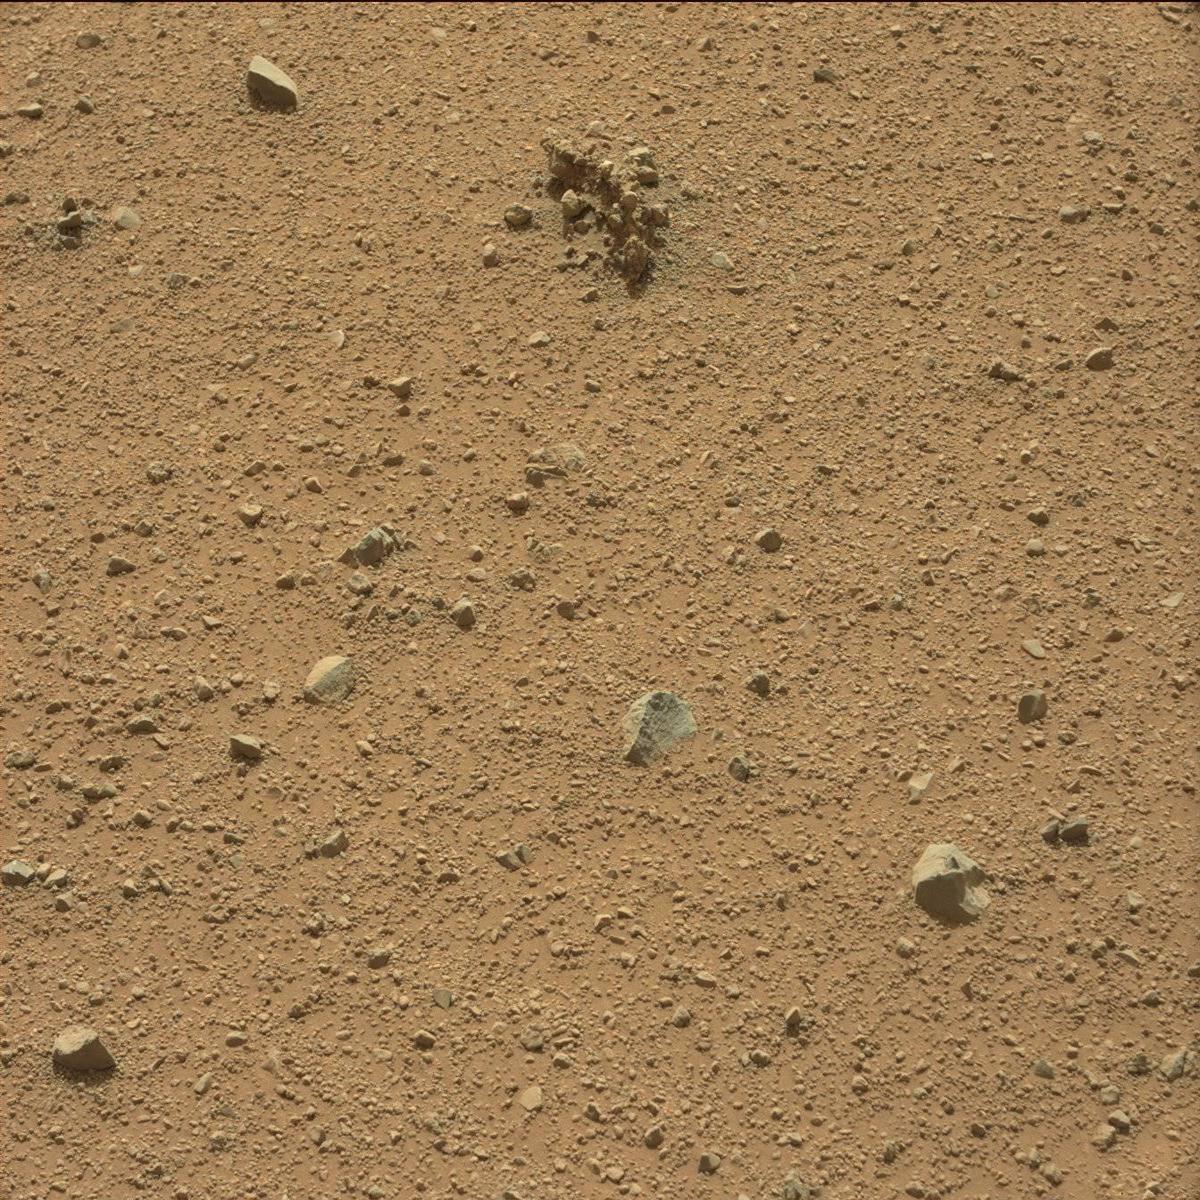
Terrain classes present: Bedrock, Rock, Sand / Soil